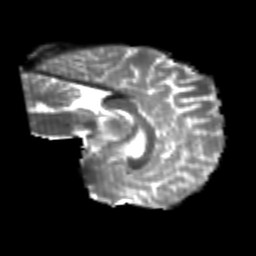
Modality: T2w
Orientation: sagittal
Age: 22
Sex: male
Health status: healthy
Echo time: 0.074 s